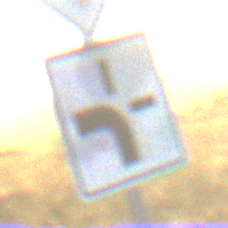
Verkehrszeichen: VerlaufVorfahrtsstrasse1
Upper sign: Vorfahrtsstrasse
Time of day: SunriseSunset
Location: Outdoor (Nature)
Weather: Clear
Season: NotSpecified
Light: Natural